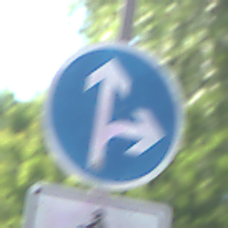
Verkehrszeichen: VorgeschriebeneFahrtrichtungGeradeausOderRechts
Zusatzzeichen unten: EinspurigeFahrzeugeFrei3
Umgebung: Outdoor, Nature
Tageszeit: MorningAfternoon
Wetter: Clear
Licht: Natural
Jahreszeit: NotSpecified
Kontrast: HighContrast